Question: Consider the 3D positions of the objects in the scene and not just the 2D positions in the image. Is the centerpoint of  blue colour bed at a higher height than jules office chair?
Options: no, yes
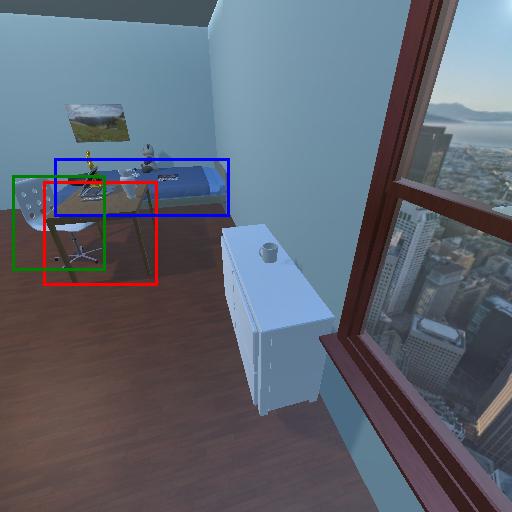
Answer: no